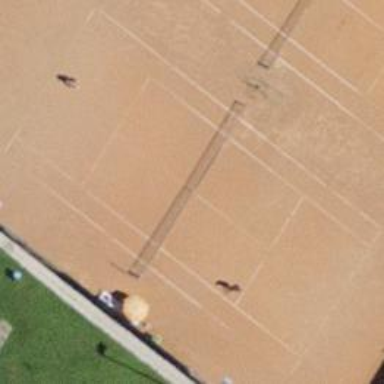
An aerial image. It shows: Tennis court on pitch designated for leisure land.